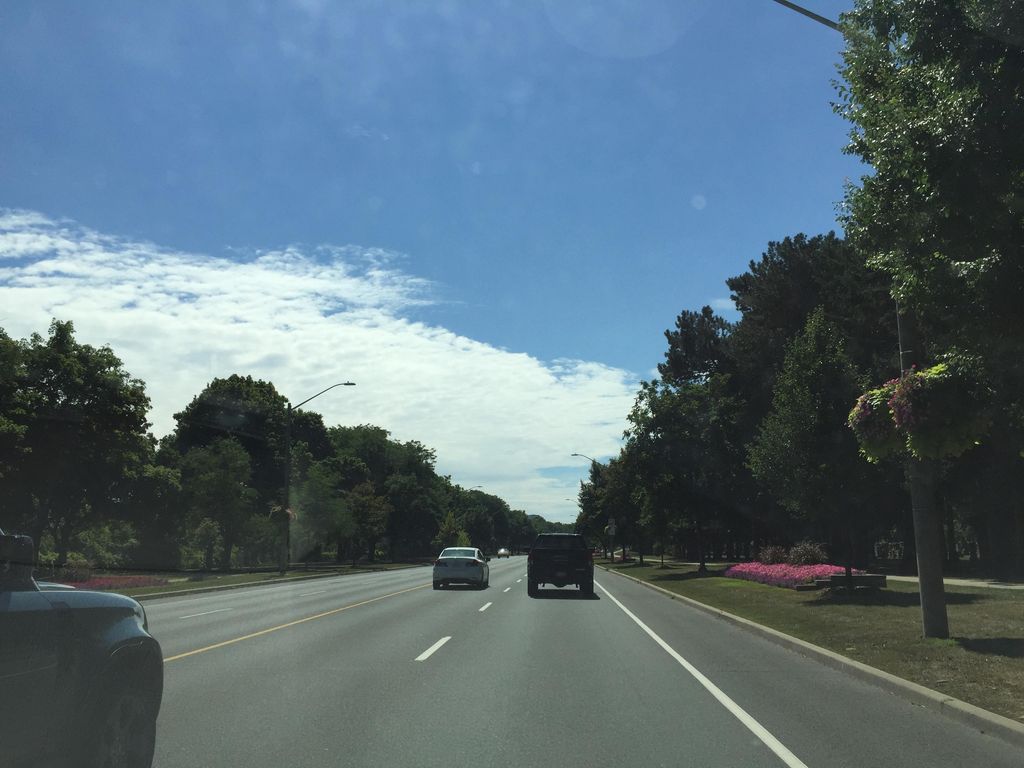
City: hamilton